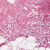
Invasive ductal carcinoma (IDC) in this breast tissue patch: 0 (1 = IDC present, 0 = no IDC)